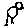
Label: bird